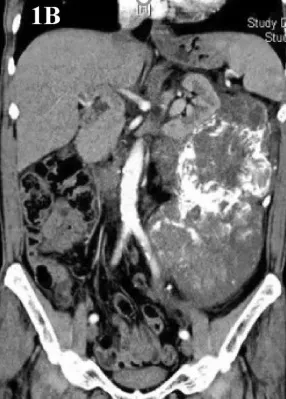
(A, B) Abdominal image before the first operation.
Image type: radiology (ct)